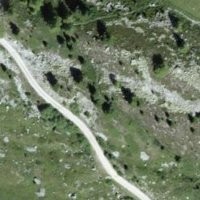
EUNIS habitat code: 26
Species observed at this site:
Lasiommata maera